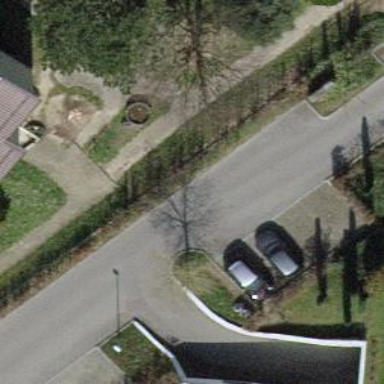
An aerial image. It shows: Chicane for traffic calming.